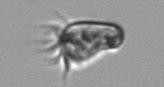
Label: Paratontonia_gracillima